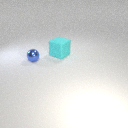
small blue metal sphere in front of large cyan rubber cube